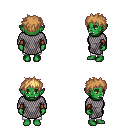
a pixel art fantasy rpg character, female body template, orc, green skin, chain mail, white pants, light blonde bedhead hairstyle, cloth bracers, four views (front, back, left, right), 2x2 character sprite sheet, small pixel art, hard edges, no anti-aliasing